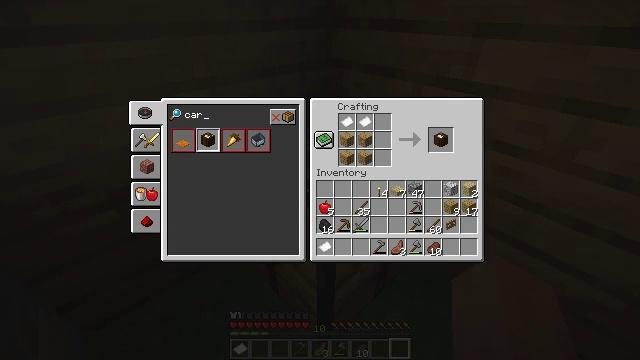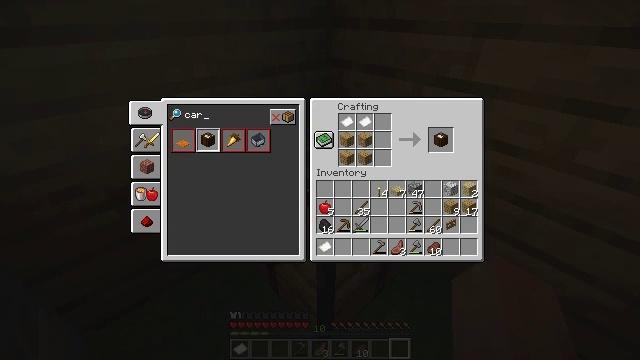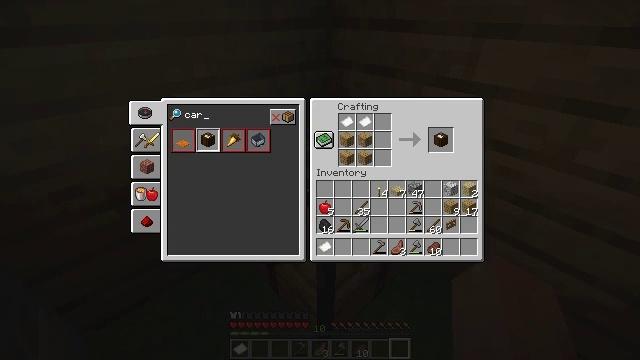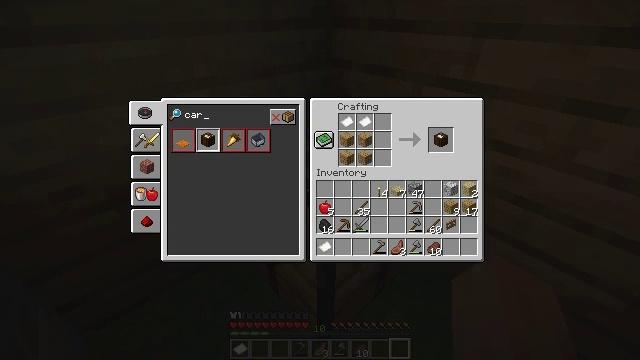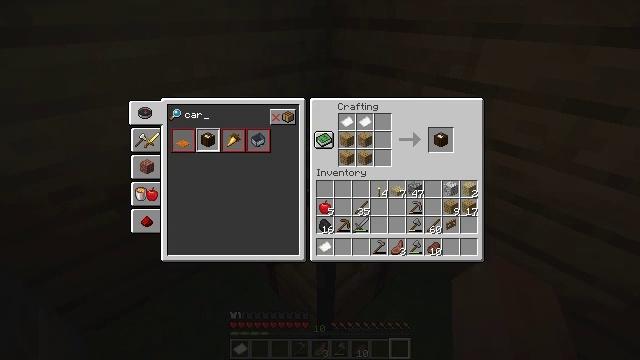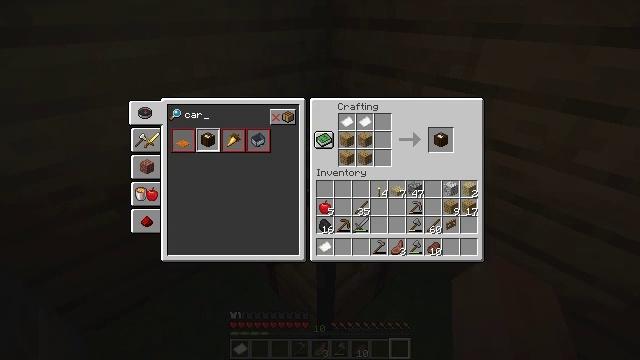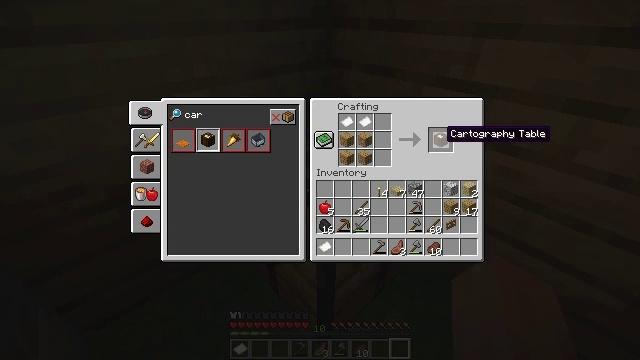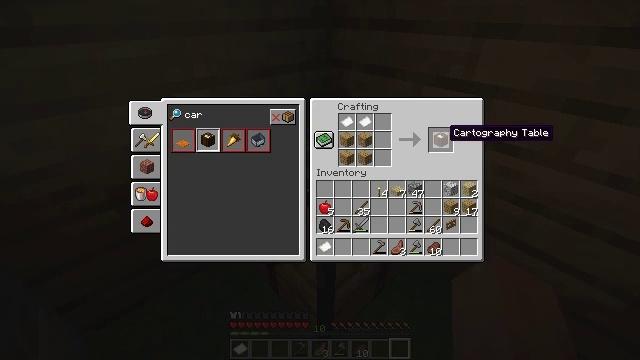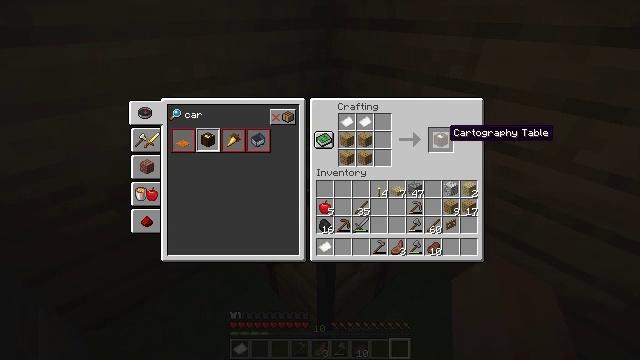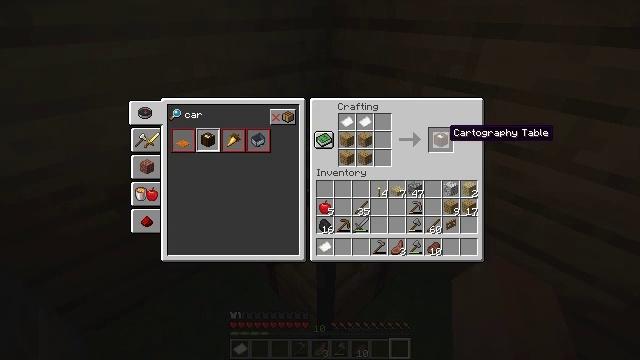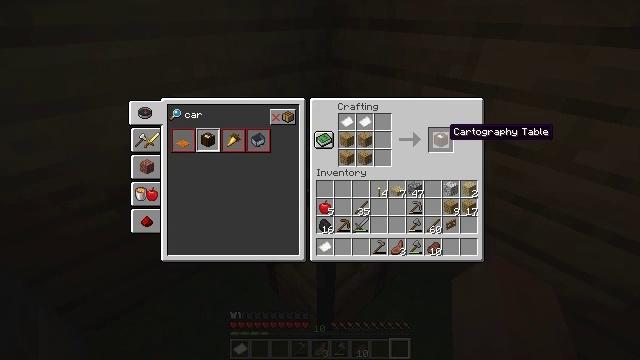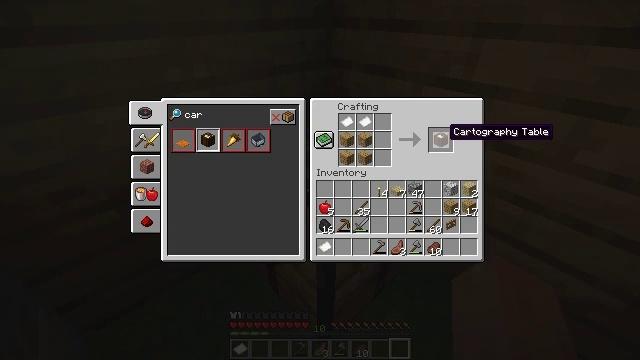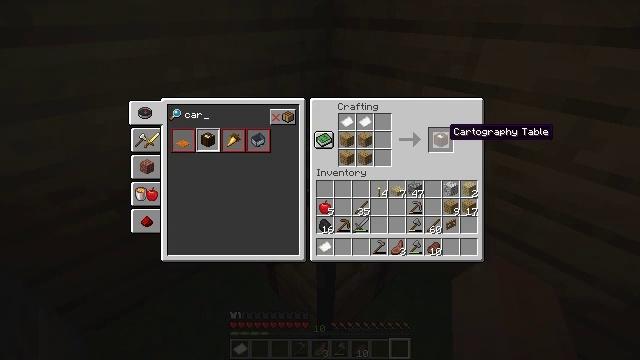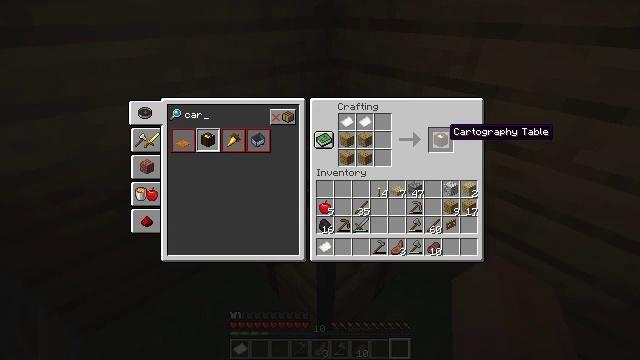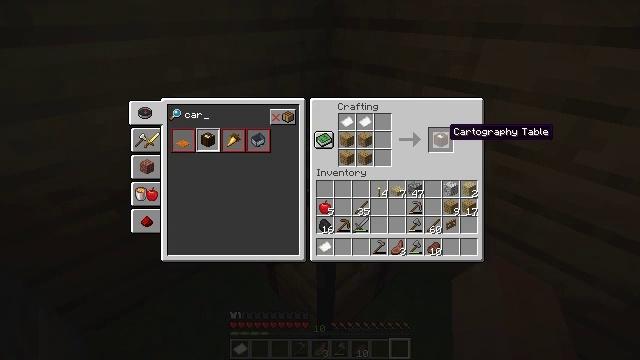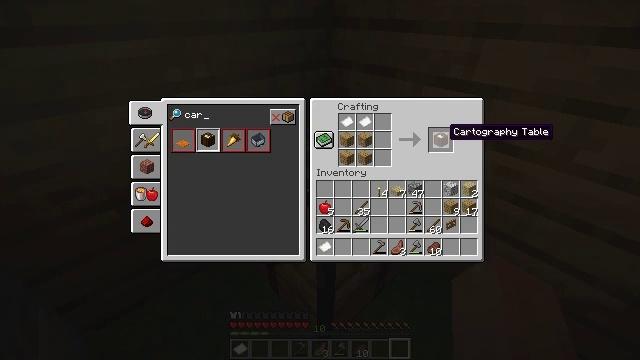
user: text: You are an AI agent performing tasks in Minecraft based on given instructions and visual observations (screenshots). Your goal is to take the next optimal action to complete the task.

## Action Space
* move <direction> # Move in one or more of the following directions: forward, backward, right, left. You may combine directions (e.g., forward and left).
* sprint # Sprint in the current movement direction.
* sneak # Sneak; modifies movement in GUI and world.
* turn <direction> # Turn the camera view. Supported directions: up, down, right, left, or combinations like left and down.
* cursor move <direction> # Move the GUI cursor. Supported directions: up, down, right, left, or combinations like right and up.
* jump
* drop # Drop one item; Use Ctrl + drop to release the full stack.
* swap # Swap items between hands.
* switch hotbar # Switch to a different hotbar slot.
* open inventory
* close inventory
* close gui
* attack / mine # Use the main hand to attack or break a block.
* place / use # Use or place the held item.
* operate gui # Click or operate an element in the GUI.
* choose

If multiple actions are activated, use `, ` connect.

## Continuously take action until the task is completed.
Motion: motion action
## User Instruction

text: Use the crafting table to make a cartography table.
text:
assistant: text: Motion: no_op
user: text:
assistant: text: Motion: no_op
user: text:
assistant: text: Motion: cursor move right
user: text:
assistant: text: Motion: cursor move right
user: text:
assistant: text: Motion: no_op
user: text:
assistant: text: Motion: cursor move right
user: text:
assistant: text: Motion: no_op
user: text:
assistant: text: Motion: no_op
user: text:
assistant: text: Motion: no_op
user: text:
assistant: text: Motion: no_op
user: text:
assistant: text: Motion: no_op
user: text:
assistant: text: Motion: no_op
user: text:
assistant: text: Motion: no_op
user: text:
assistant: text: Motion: no_op
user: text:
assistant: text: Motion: no_op
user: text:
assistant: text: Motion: no_op
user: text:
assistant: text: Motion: no_op
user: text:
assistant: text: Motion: no_op
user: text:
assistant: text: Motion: no_op
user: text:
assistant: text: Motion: no_op
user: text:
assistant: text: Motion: no_op
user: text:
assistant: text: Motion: no_op
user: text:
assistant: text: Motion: no_op
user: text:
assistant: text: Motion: no_op
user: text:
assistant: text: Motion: no_op
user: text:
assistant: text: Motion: no_op
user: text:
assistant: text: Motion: no_op
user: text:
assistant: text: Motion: no_op
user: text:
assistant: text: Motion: no_op
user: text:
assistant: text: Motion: no_op